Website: apple
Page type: address-validator
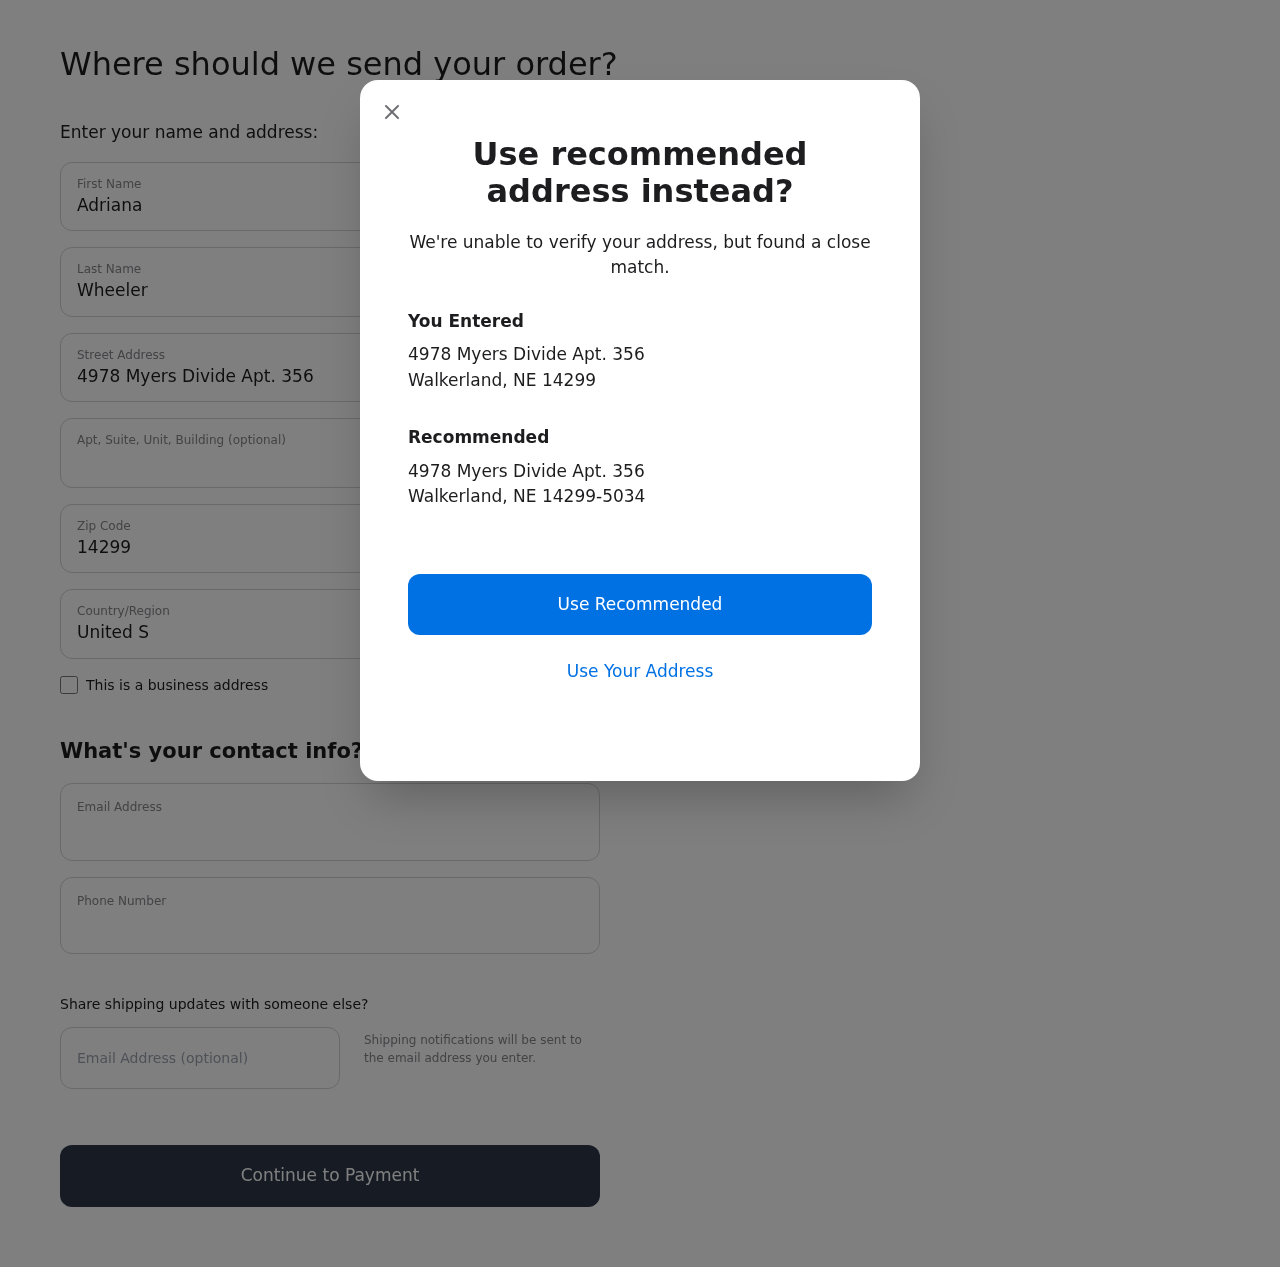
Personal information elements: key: PII_CITY
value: Walkerland
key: PII_COUNTRY
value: United States
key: PII_EMAIL
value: adriana_wheeler@yahoo.com
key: PII_FIRSTNAME
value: Adriana
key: PII_GIFT_EMAIL
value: christie.burgess@hotmail.com
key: PII_LASTNAME
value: Wheeler
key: PII_PHONE
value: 5384971424
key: PII_POSTCODE
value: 14299
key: PII_POSTCODE_FULL
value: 14299-5034
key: PII_STATE_ABBR
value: NE
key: PII_STREET
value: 4978 Myers Divide Apt. 356
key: PII_CITY2
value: Walkerland
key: PII_STATE_ABBR2
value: NE